Chest X-ray:
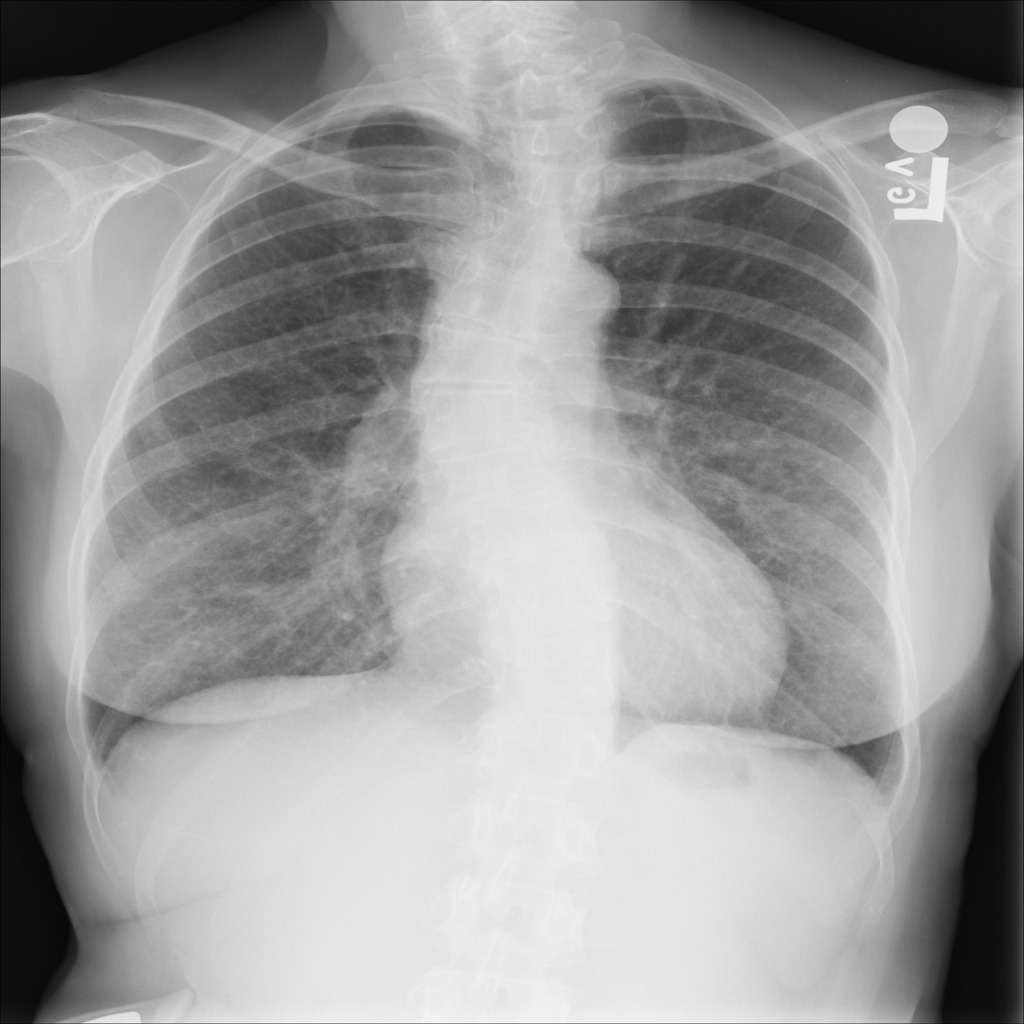
No abnormal finding: yes